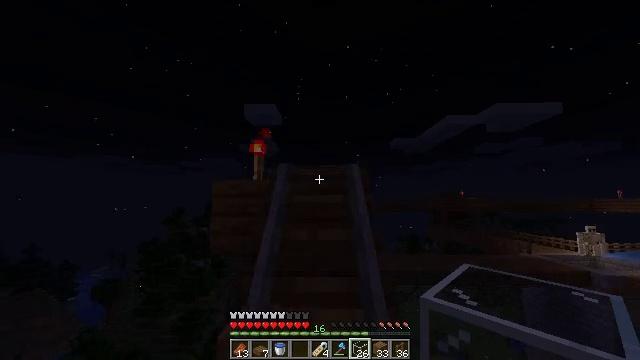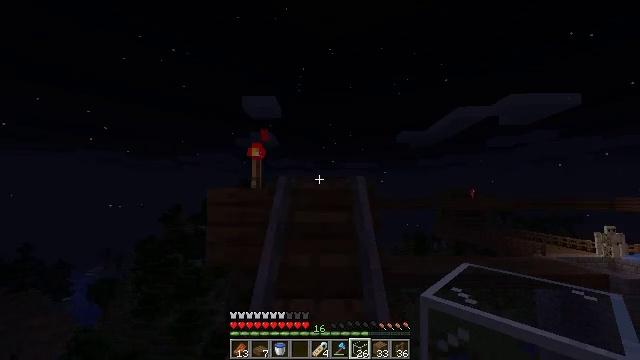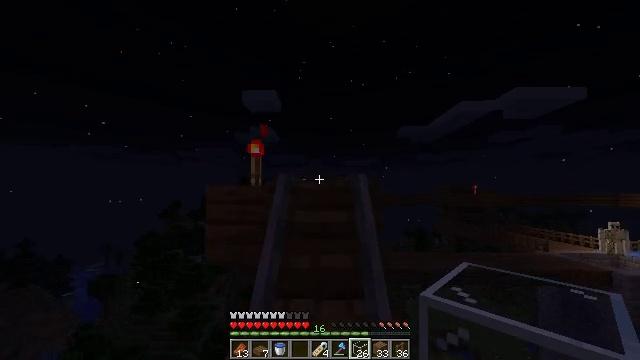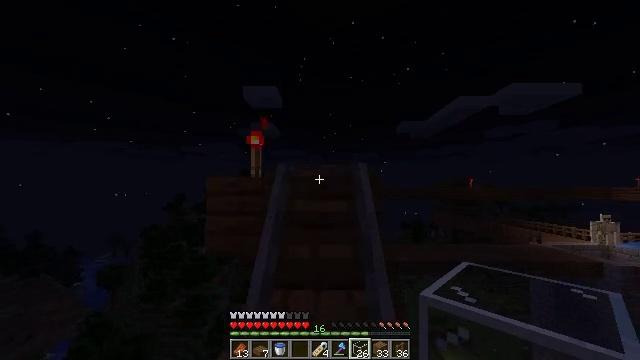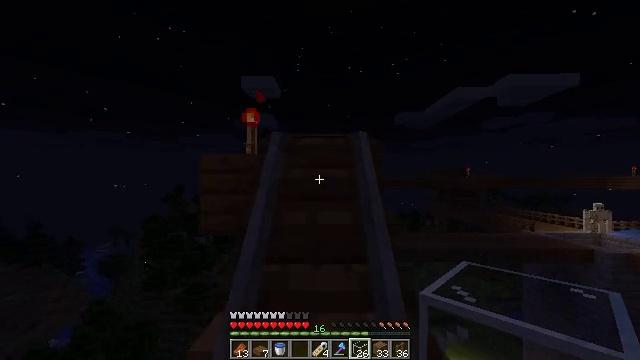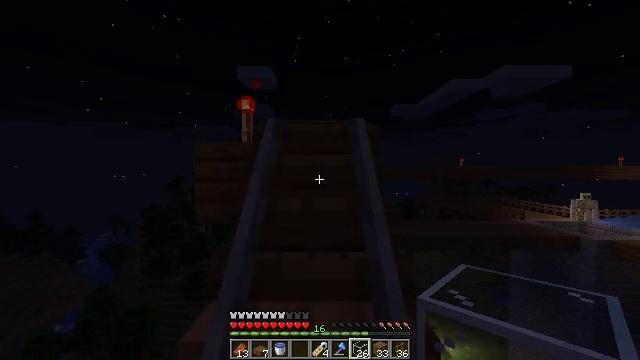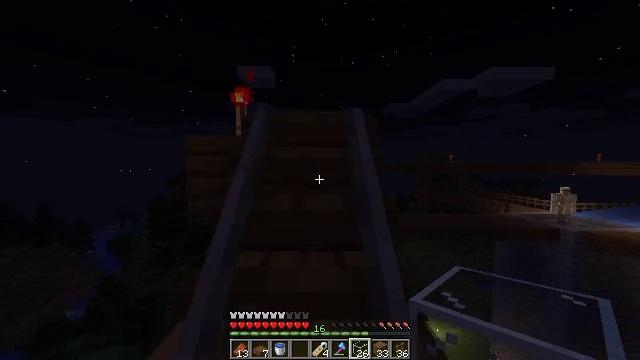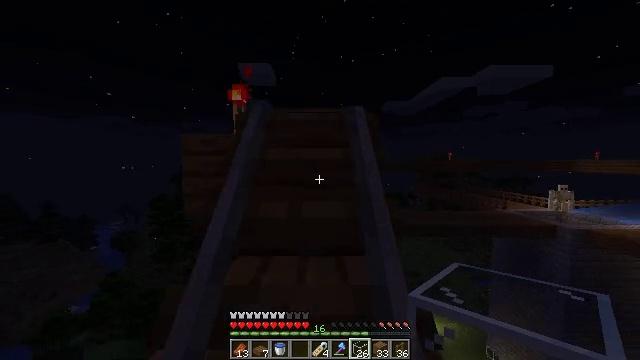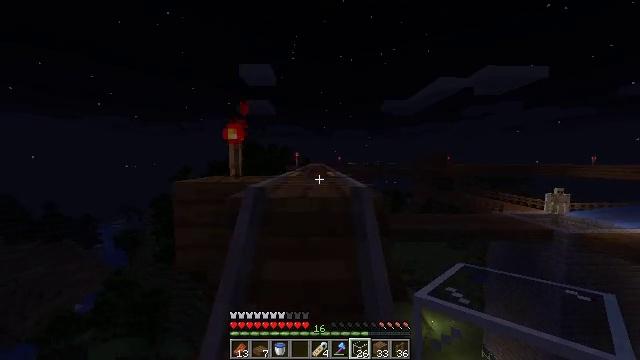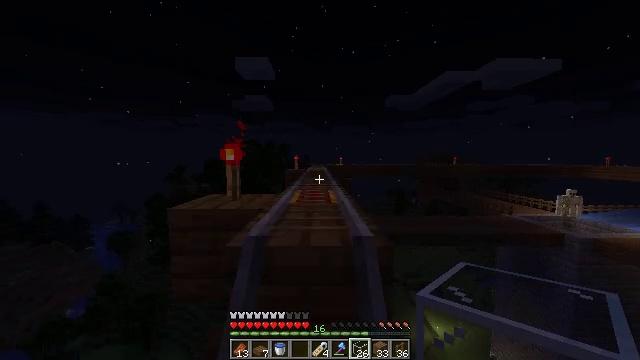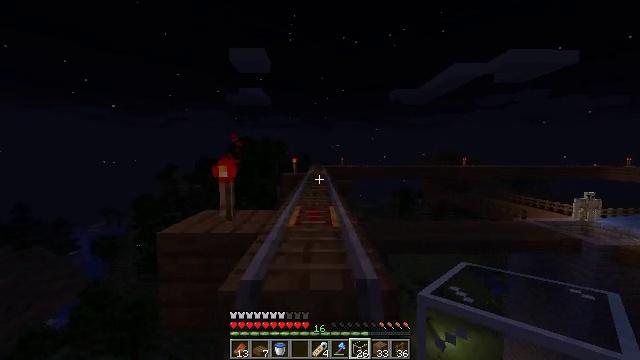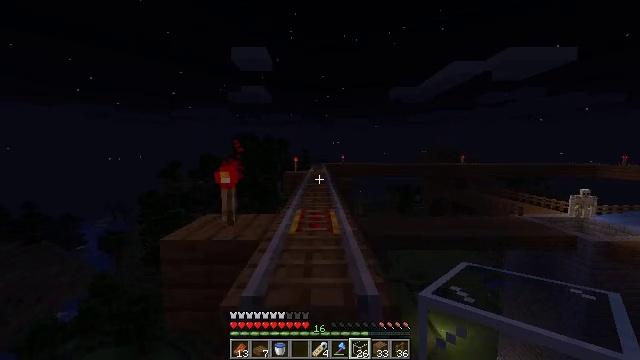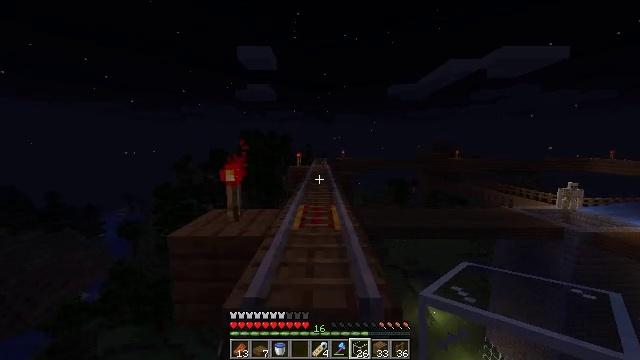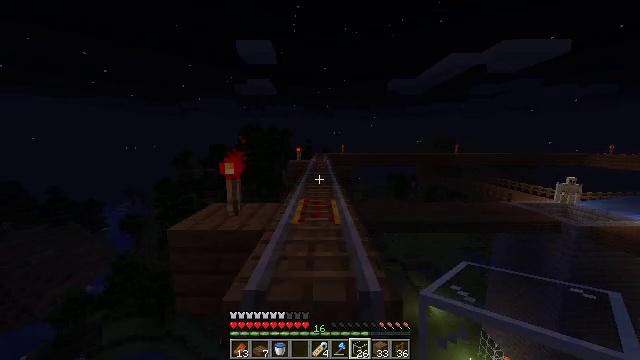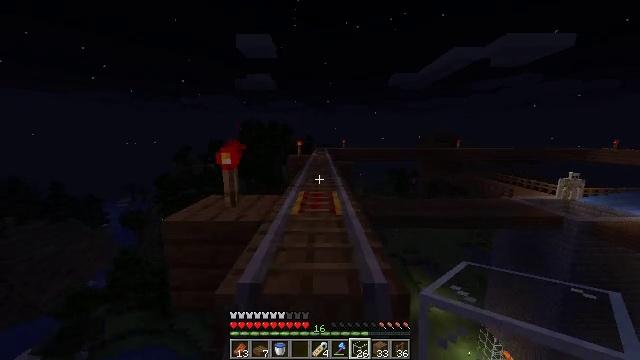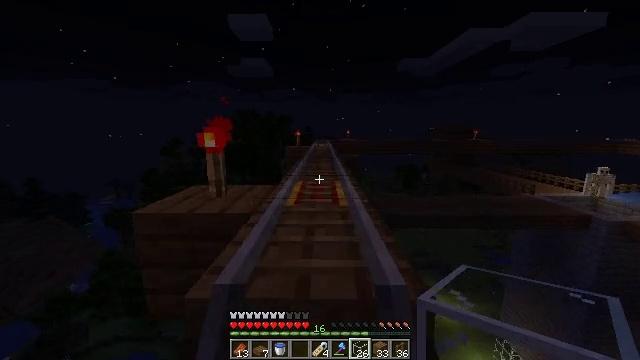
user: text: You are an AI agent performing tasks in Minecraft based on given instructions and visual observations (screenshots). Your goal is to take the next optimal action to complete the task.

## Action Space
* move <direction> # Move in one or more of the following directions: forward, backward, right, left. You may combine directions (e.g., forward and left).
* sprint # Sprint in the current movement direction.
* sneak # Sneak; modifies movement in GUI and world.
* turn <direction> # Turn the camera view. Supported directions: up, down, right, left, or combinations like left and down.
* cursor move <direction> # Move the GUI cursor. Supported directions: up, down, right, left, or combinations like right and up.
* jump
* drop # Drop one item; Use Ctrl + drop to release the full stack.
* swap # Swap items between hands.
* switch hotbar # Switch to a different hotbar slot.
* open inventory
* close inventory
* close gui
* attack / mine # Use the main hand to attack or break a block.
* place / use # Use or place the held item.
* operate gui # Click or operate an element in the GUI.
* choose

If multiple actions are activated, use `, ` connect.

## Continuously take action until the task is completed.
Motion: motion action
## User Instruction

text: Shatter the glass to collect it.
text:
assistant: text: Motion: move forward, turn down, jump
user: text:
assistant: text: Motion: move forward, sprint, turn down, jump
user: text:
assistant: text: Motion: move forward, sprint, turn down, jump
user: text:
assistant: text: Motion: move forward, sprint, turn down, jump
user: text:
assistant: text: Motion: move forward, sprint, turn down, jump
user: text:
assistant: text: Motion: move forward, turn down, jump
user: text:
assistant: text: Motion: move forward, jump
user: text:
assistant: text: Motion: move forward, jump
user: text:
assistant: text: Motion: move forward, jump
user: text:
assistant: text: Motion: move forward, sprint, jump
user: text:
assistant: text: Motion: move forward, sprint, jump
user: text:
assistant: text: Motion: move forward, sprint, turn down, jump
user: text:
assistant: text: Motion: move forward, turn down, jump
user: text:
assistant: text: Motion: move forward, turn down, jump
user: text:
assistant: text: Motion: move forward, jump
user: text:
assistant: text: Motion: move forward, jump
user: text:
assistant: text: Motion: move forward, sprint, jump
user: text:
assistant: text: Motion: move forward, sprint, jump
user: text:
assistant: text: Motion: move forward, sprint, jump
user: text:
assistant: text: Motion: move forward, jump
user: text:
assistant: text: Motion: move forward, jump
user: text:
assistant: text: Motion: move forward, jump
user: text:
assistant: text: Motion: move forward, jump
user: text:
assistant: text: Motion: move forward, jump
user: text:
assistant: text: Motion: move forward, jump
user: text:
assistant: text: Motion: move forward, jump
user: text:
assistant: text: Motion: move forward, sprint, jump
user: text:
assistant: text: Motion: move forward, sprint, jump
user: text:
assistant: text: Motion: move forward, sprint, jump
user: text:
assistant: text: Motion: move forward, jump